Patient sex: M
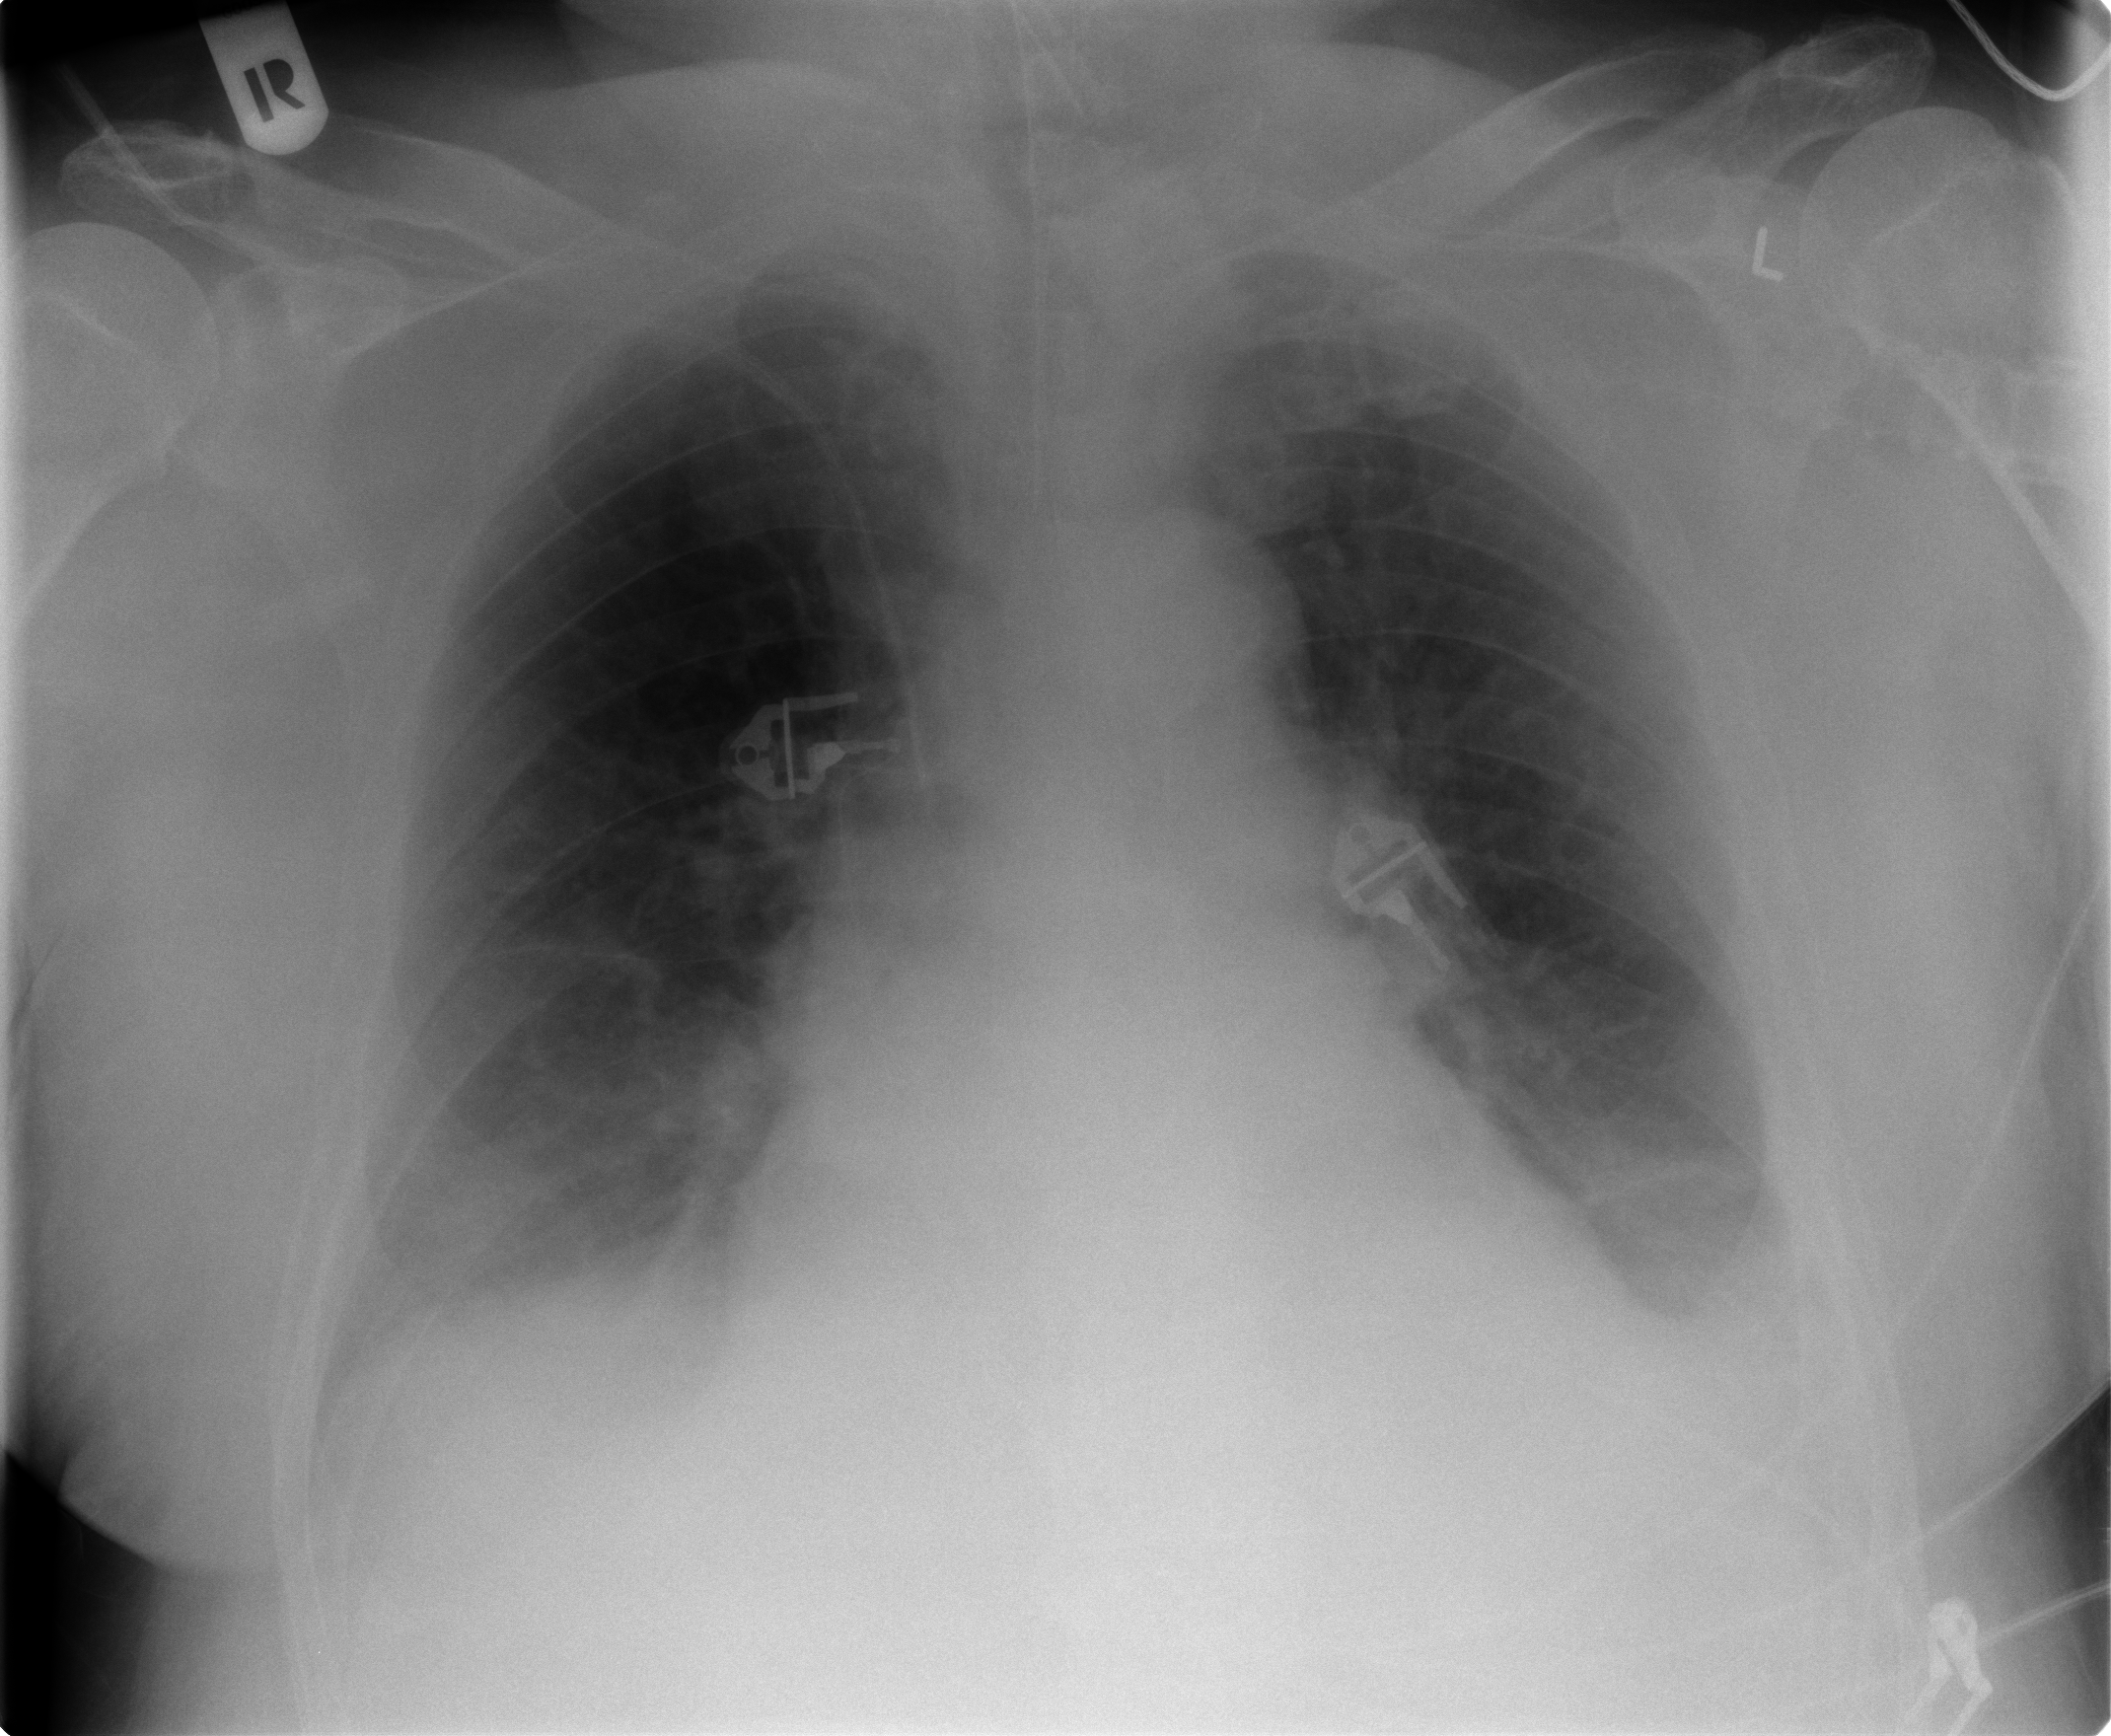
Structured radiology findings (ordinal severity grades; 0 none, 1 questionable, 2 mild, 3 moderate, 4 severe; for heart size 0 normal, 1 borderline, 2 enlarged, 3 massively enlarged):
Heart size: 2
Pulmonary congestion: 1
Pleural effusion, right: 1
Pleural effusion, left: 2
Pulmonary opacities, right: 1
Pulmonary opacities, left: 0
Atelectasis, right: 1
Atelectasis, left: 1